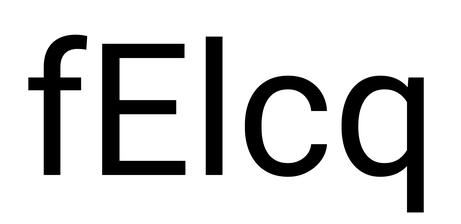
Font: Roboto_Regular